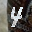
Label: 4